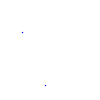
Particle: kaon